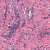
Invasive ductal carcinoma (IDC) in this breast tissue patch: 1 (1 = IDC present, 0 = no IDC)